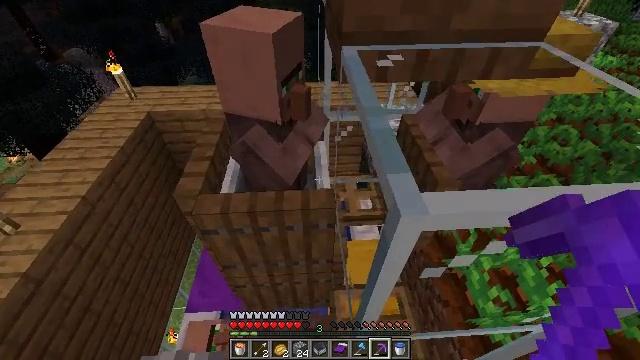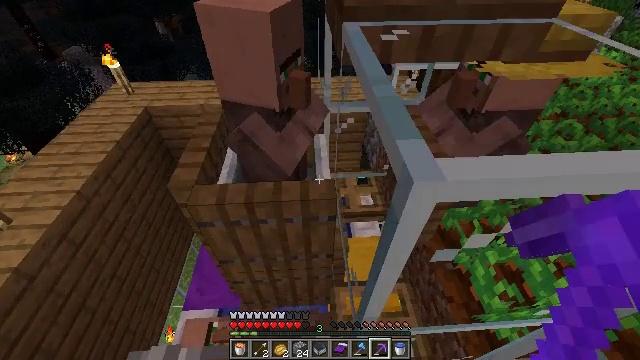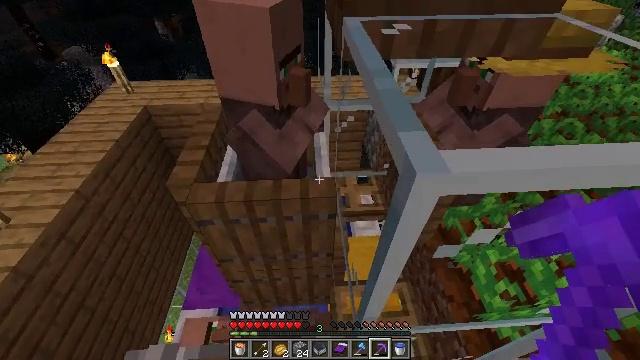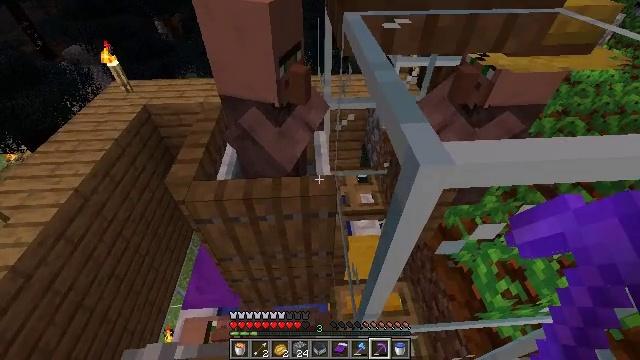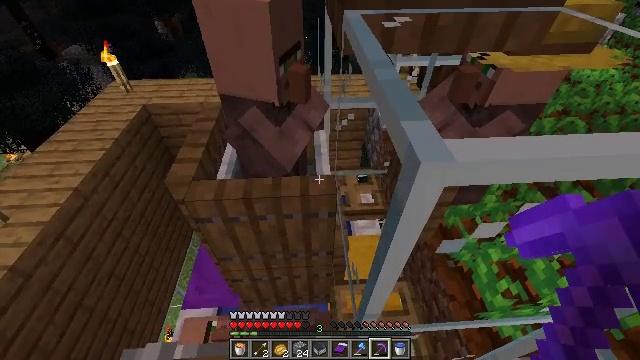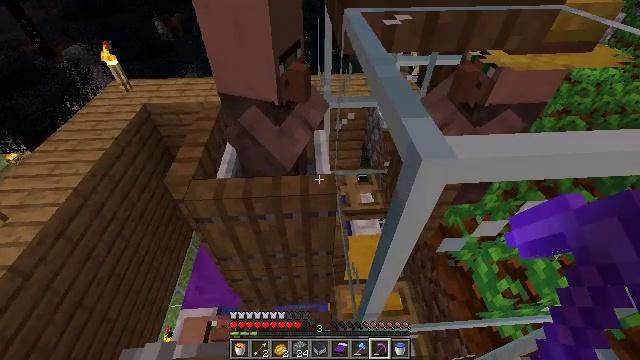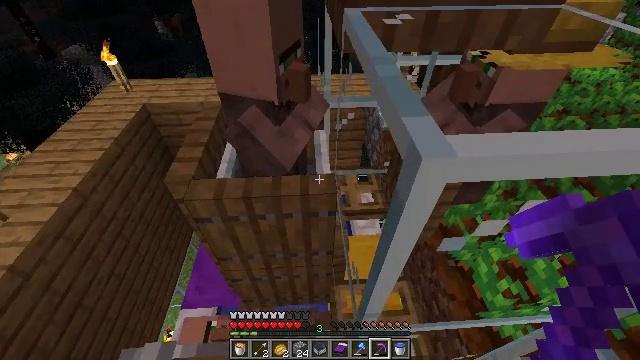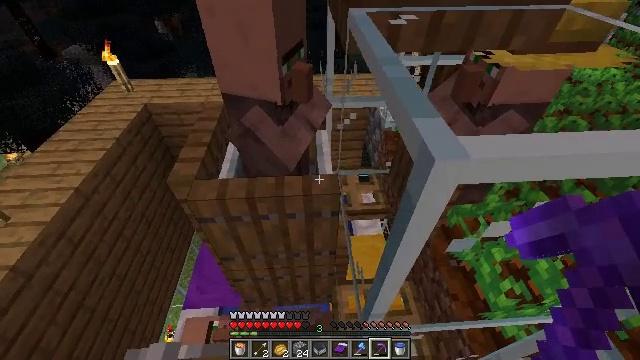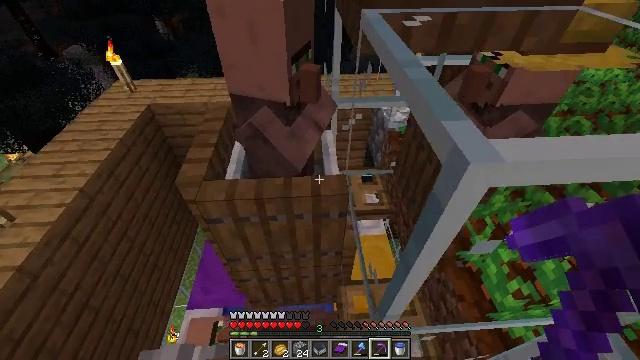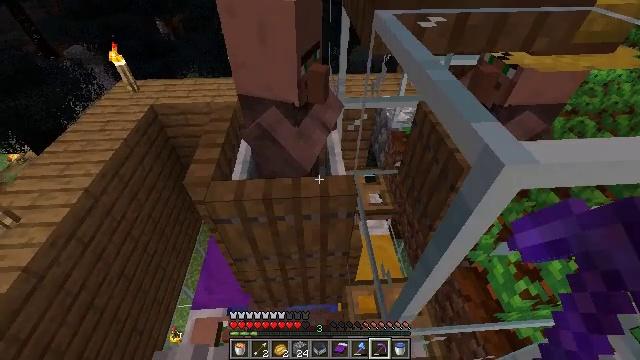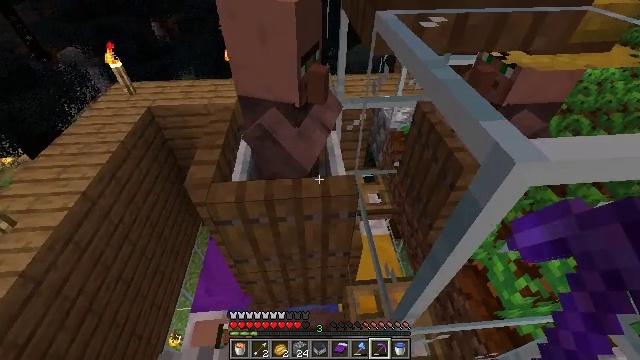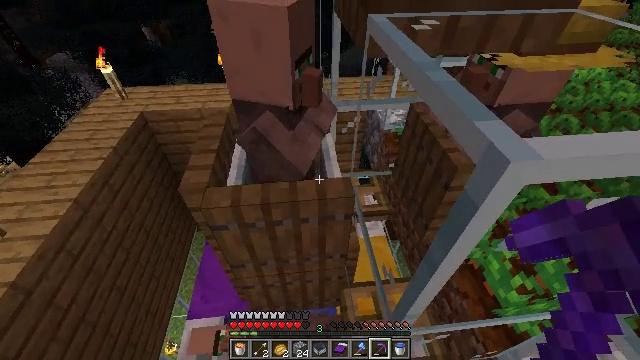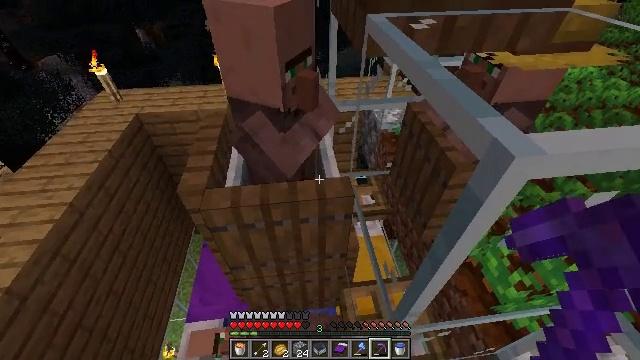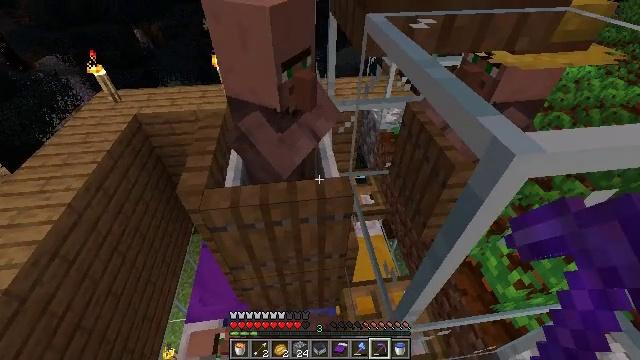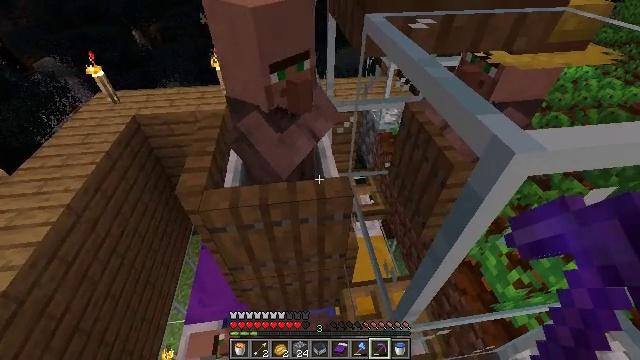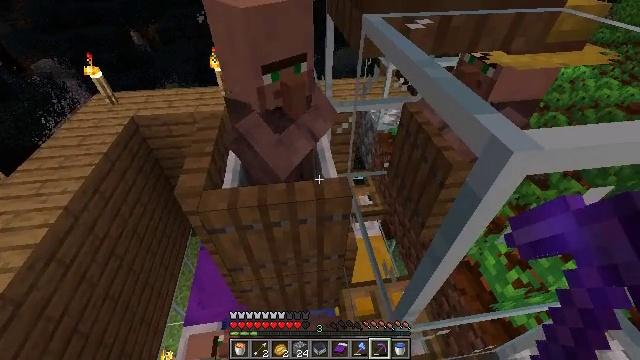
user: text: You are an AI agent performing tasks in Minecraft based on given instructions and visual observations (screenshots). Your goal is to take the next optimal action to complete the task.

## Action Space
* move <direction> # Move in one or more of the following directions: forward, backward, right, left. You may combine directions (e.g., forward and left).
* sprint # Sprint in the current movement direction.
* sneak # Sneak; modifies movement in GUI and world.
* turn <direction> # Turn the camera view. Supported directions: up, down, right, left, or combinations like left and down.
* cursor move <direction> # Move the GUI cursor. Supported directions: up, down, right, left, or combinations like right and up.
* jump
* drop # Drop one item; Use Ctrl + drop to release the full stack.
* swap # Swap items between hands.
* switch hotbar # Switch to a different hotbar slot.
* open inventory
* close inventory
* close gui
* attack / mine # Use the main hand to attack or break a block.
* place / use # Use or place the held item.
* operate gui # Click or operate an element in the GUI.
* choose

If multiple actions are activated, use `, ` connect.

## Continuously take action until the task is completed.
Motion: motion action
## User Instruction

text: Mine cobblestone underground.
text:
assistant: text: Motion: sneak
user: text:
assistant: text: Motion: sneak
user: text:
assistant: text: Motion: sneak
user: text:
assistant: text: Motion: sneak
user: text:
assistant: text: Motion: sneak
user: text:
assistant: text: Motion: sneak
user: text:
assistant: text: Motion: move left, sneak
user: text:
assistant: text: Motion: move left, sneak
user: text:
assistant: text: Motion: move left, sneak
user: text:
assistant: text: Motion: sneak
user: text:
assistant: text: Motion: sneak, turn right
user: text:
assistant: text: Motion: sneak, turn right
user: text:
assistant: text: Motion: sneak
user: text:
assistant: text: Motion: sneak
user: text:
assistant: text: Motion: sneak
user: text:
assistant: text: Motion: move forward, sneak
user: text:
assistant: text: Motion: move forward, sneak
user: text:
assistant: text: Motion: move forward, sneak
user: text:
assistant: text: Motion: move forward, sneak
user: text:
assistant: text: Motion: sneak
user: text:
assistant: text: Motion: sneak
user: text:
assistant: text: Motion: sneak
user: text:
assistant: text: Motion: sneak
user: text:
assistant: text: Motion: sneak, turn down
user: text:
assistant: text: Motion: sneak, turn right
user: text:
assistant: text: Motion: sneak
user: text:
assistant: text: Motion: sneak, turn right
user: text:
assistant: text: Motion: sneak, turn right
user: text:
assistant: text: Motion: sneak, turn right
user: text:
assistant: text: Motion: sneak